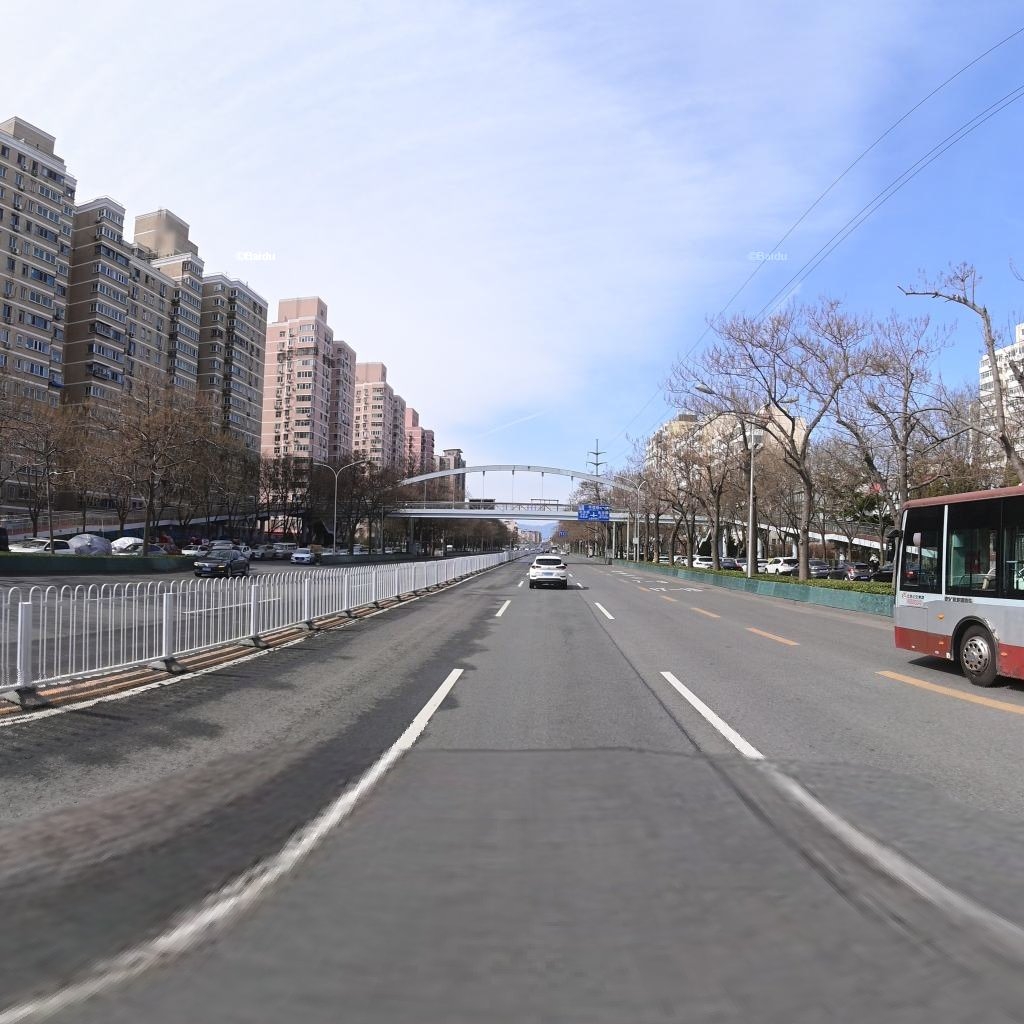
Region: Haidian
Road damage annotations: longitudinal patch